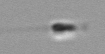
Label: flagellate_morphotype3